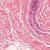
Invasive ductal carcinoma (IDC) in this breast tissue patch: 0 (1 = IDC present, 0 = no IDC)